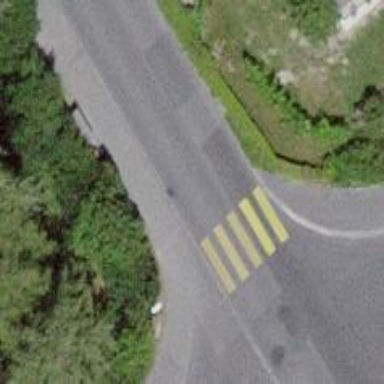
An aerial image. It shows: Marked crossing with zebra stripes on the road.